Field crop: maize
Growth stage: 1
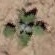
Species: chenopodium